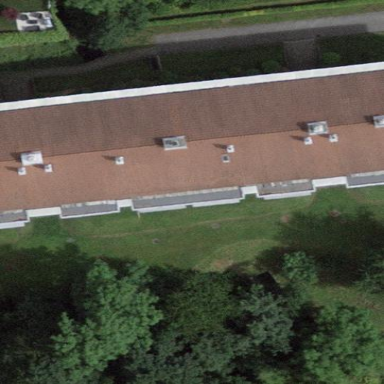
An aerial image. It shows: Building with hipped roof.